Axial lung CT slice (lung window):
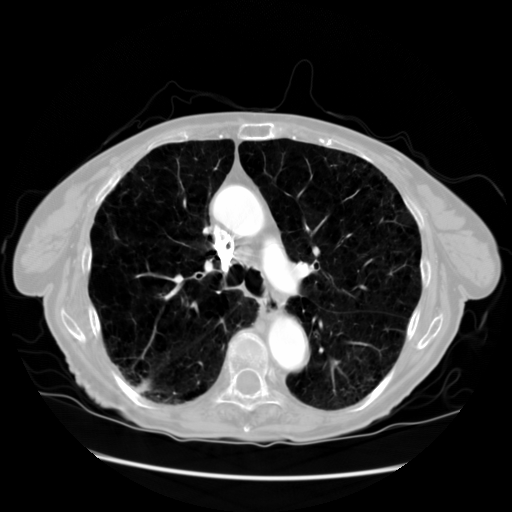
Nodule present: no